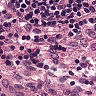
Metastatic tissue present: no